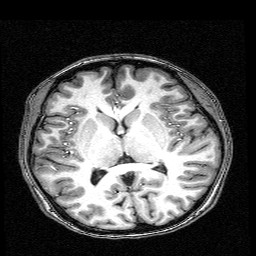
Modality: T1w
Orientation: coronal
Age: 31
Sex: female